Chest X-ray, AP view. Patient: 63 years old, sex M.
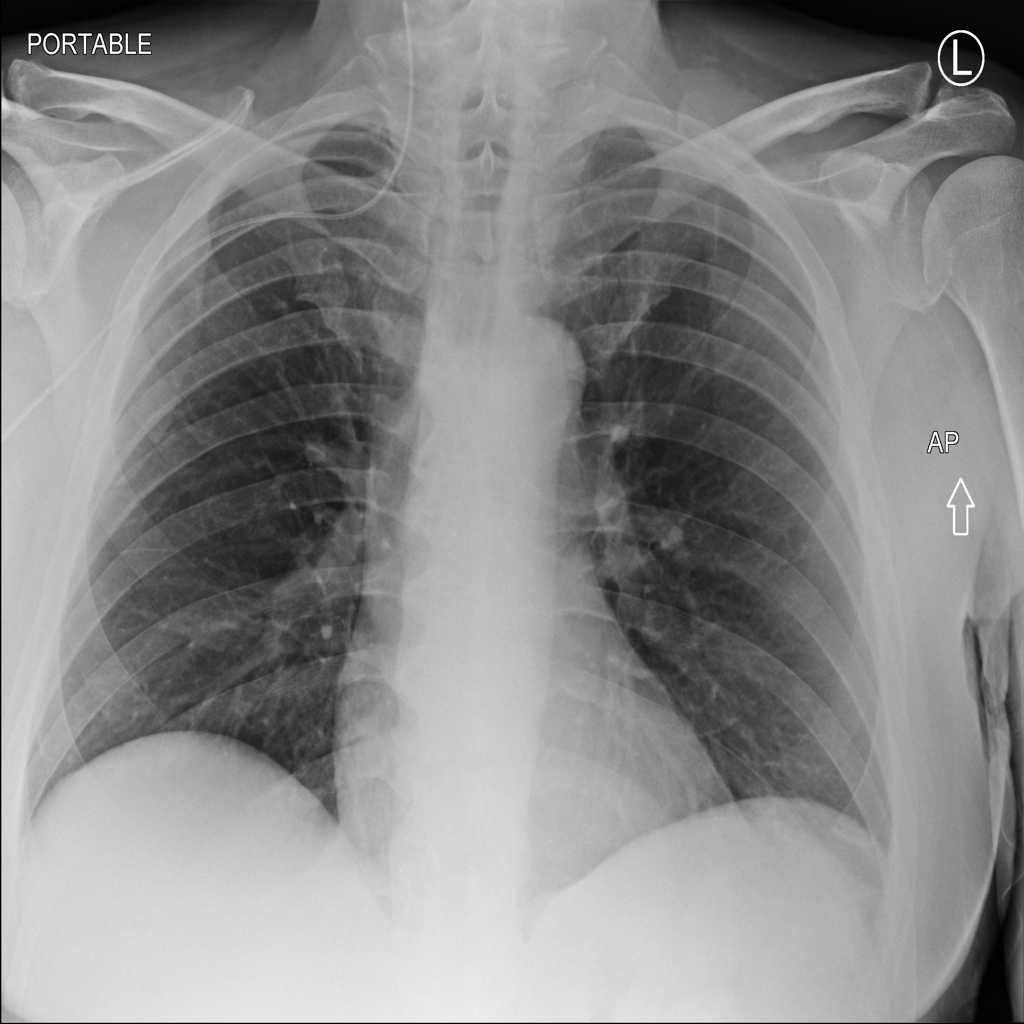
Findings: No Finding